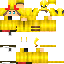
A male human skin with light skin, wearing brown long hair dressed in a yellow hoodie and red pants, featuring a closed mouth.